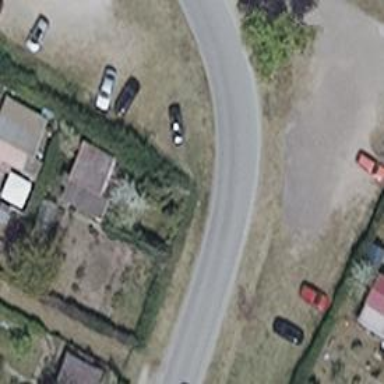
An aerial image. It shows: Residential road with asphalt surface.